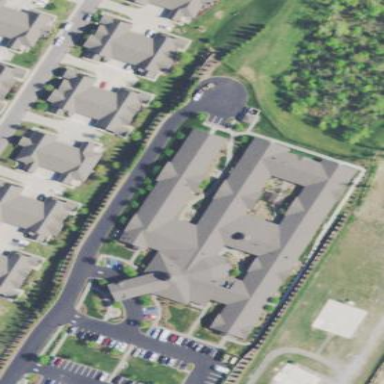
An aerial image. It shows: Nursing home building.